Question: I have problem with char labels. I use it like angular call service who get data and chart need to shows in html data. I use last versions of charjs (2.4.0), ng2-charts(1.5.0) angular (2.4.0).
Here is mine code:
'''
ngOnInit(): void {
this.getStatusChart();
}
private getStatusChart() {
this._statisticService.getStatusChart().subscribe( (response) => {
this.result = response;
this.doughnutChartDataStatus = this.result.values;
this.doughnutChartLabelsStatus = ["Open","Assigned","In progress","Complete","Close","Dismiss"];
});
}
'''
and here is how it's look like:

This is what I get from REST service:
'''
data:{labels: ["'Open'", "'Assigned'", "'In progress'", "'Complete'", "'Close'", "'Dismiss'"],
values:[17, 2, 2, 0, 0, 0]}
'''
Html template:
'''
<div style="display: block">
<canvas baseChart
[data]="doughnutChartDataStatus"
[labels]="doughnutChartLabelsStatus"
[chartType]="doughnutChartTypeStatus"
[legend]="doughnutChartLegend"></canvas>
</div>
'''
If I put labes in setup variable (before constructor, set as local variable), then it works. Can anybody know what is the problem?
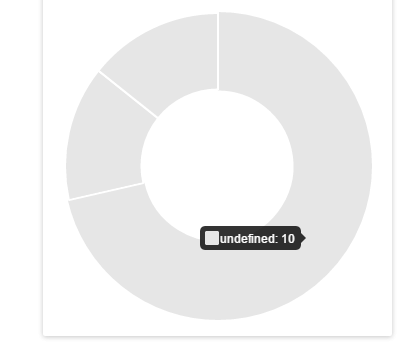
Answer: I move to <URL>